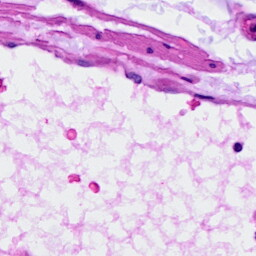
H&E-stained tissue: Ovarian